Field crop: maize
Growth stage: 2
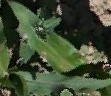
Species: maize